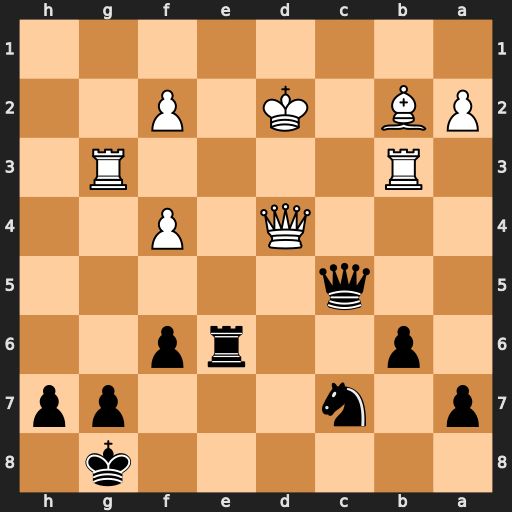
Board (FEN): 6k1/p1n3pp/1p2rp2/2q5/3Q1P2/1R4R1/PB1K1P2/8
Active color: b
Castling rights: -
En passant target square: -
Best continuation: Rd6 Rgd3 Rxd4